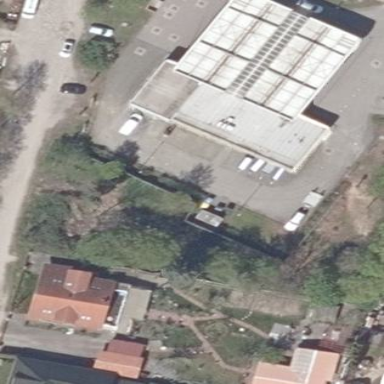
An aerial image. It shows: Building that serves as fuel station.